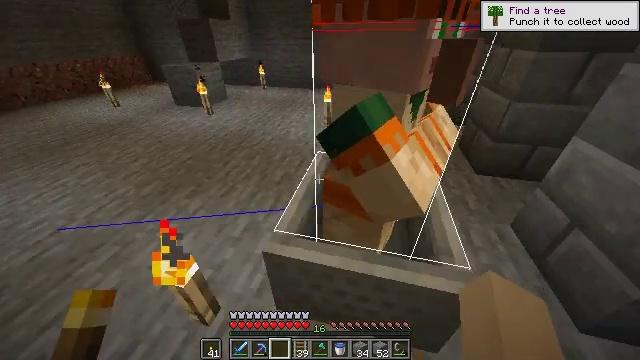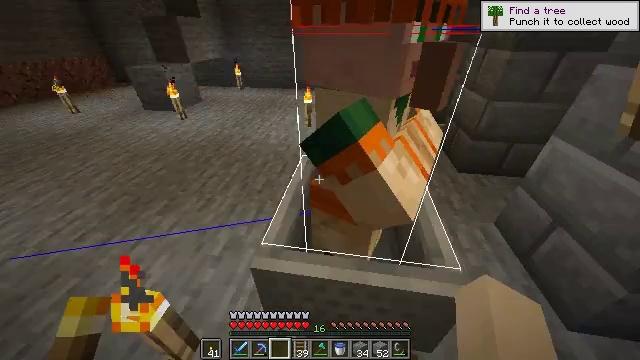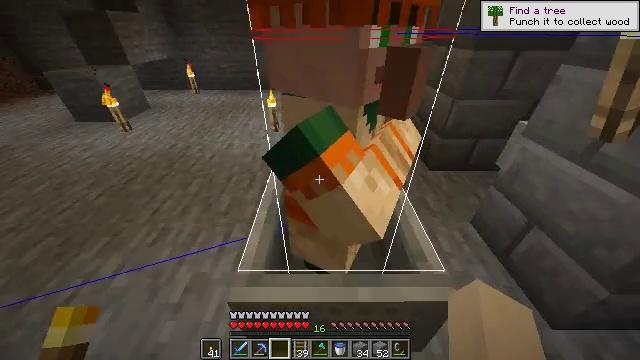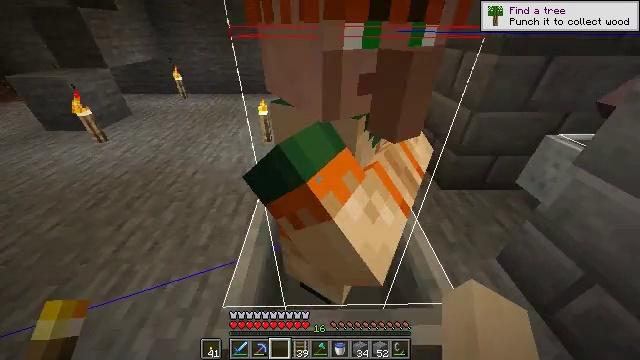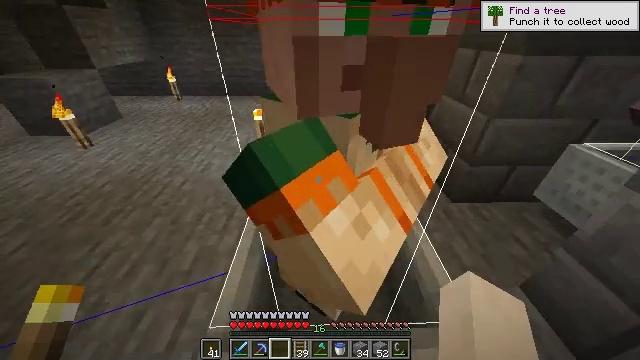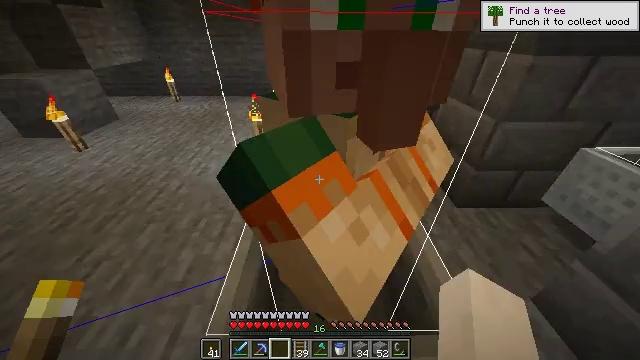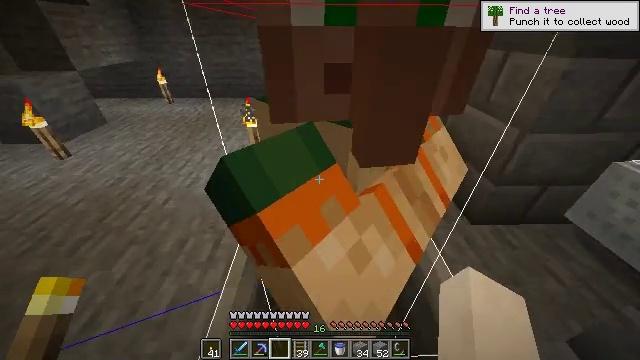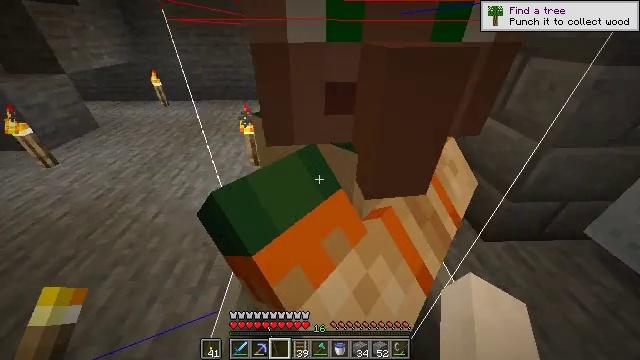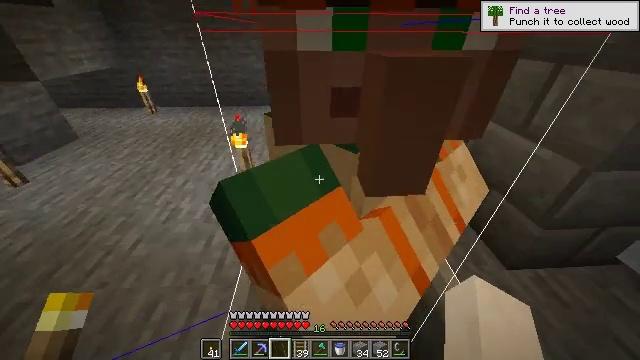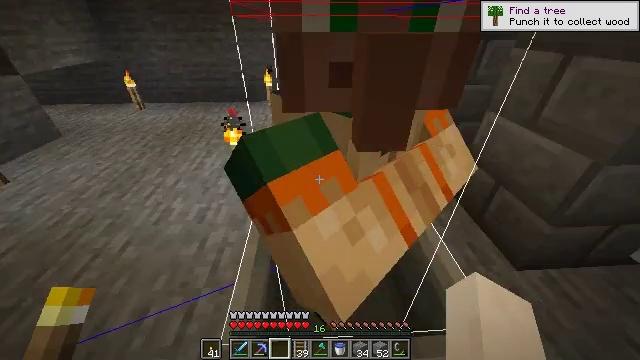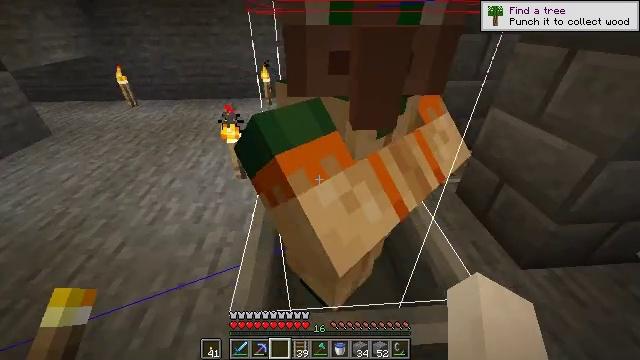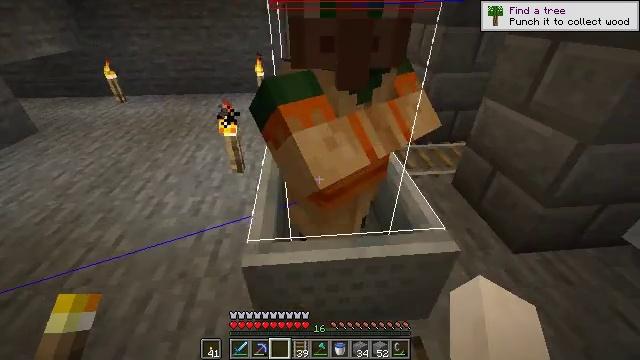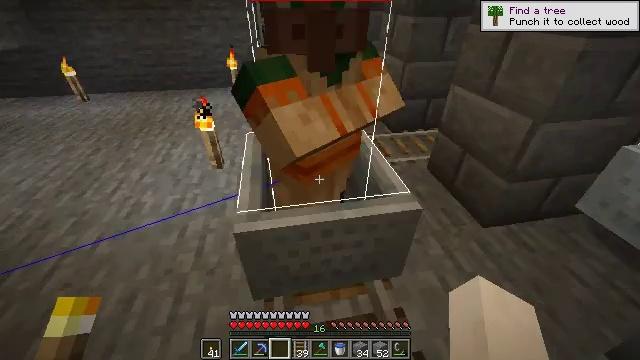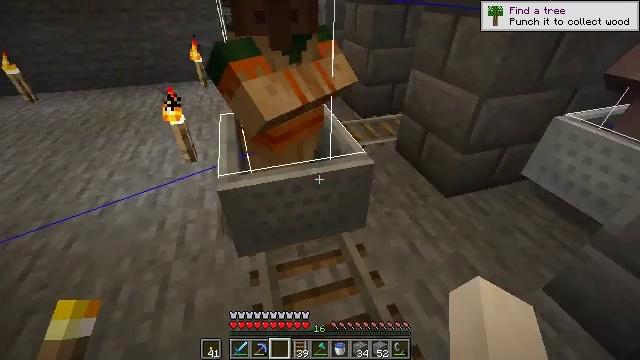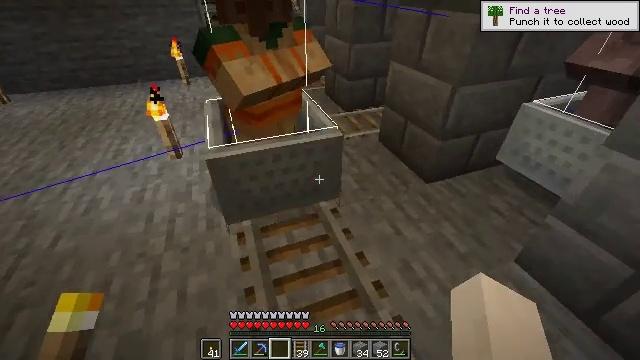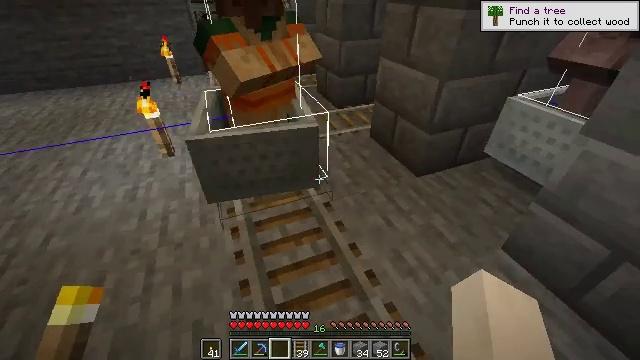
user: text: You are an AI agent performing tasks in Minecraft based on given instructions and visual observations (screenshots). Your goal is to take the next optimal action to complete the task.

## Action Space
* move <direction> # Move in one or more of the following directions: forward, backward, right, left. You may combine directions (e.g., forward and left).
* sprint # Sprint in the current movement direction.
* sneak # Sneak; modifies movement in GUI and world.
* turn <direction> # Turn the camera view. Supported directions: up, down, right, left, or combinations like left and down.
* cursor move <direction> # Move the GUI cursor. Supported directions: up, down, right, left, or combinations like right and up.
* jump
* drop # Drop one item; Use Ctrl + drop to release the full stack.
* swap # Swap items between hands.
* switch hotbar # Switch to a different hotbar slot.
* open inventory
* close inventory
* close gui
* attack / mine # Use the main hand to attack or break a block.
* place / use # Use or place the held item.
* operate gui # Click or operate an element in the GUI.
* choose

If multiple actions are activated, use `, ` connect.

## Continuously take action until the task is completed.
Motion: motion action
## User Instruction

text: Recycle the rail from an abandoned track.
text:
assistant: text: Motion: move forward, sprint, turn right
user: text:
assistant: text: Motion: move forward, sprint, turn right
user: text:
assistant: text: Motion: move forward, sprint, turn right
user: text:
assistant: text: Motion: move forward, sprint
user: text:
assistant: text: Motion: move forward, sprint
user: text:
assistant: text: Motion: move forward, sprint
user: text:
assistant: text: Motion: move forward
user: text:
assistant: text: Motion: turn right
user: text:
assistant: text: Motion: move back
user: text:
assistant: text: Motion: move back
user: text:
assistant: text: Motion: move back, turn right
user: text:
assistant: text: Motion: move back, turn right and down
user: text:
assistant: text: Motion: turn right and down
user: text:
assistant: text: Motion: turn right
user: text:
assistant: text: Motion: turn right
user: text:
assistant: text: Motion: turn right
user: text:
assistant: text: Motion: move left, turn right
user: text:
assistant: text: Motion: move forward and move left, turn right
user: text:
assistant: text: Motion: move forward and move left, turn right and up
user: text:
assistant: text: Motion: move forward and move left, turn right and up
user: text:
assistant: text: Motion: move forward and move left, turn right and up
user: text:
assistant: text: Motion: move forward and move left, turn right and up
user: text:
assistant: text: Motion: move forward and move left, turn right
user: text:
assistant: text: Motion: move forward and move left
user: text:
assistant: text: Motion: move forward and move left, turn right
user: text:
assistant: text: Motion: move forward and move left, turn right and down
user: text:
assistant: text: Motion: move forward and move left, turn right and down
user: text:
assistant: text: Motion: move forward and move left, turn right and down
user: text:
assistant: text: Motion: move forward and move left, turn right
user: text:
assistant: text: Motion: move forward and move left, turn right and down